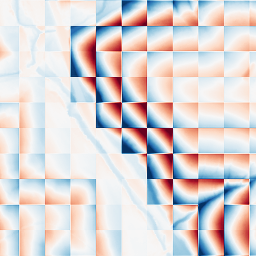
Category: wavelet
Decomposition family: wavelet_dwt
Decomposition parameters: wavelet: haar
level: 5
Upsampling method: bicubic_3x
Upsampling parameters: scale: 3
Upsampling scale: 3